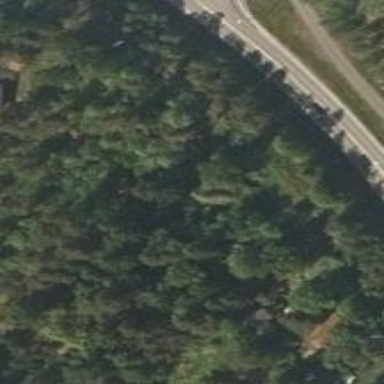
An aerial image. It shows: Forest area.